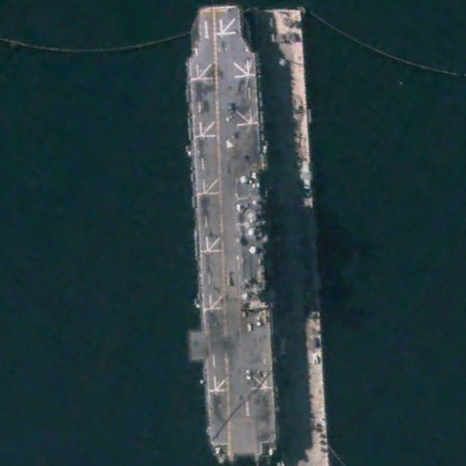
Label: assault